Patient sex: M
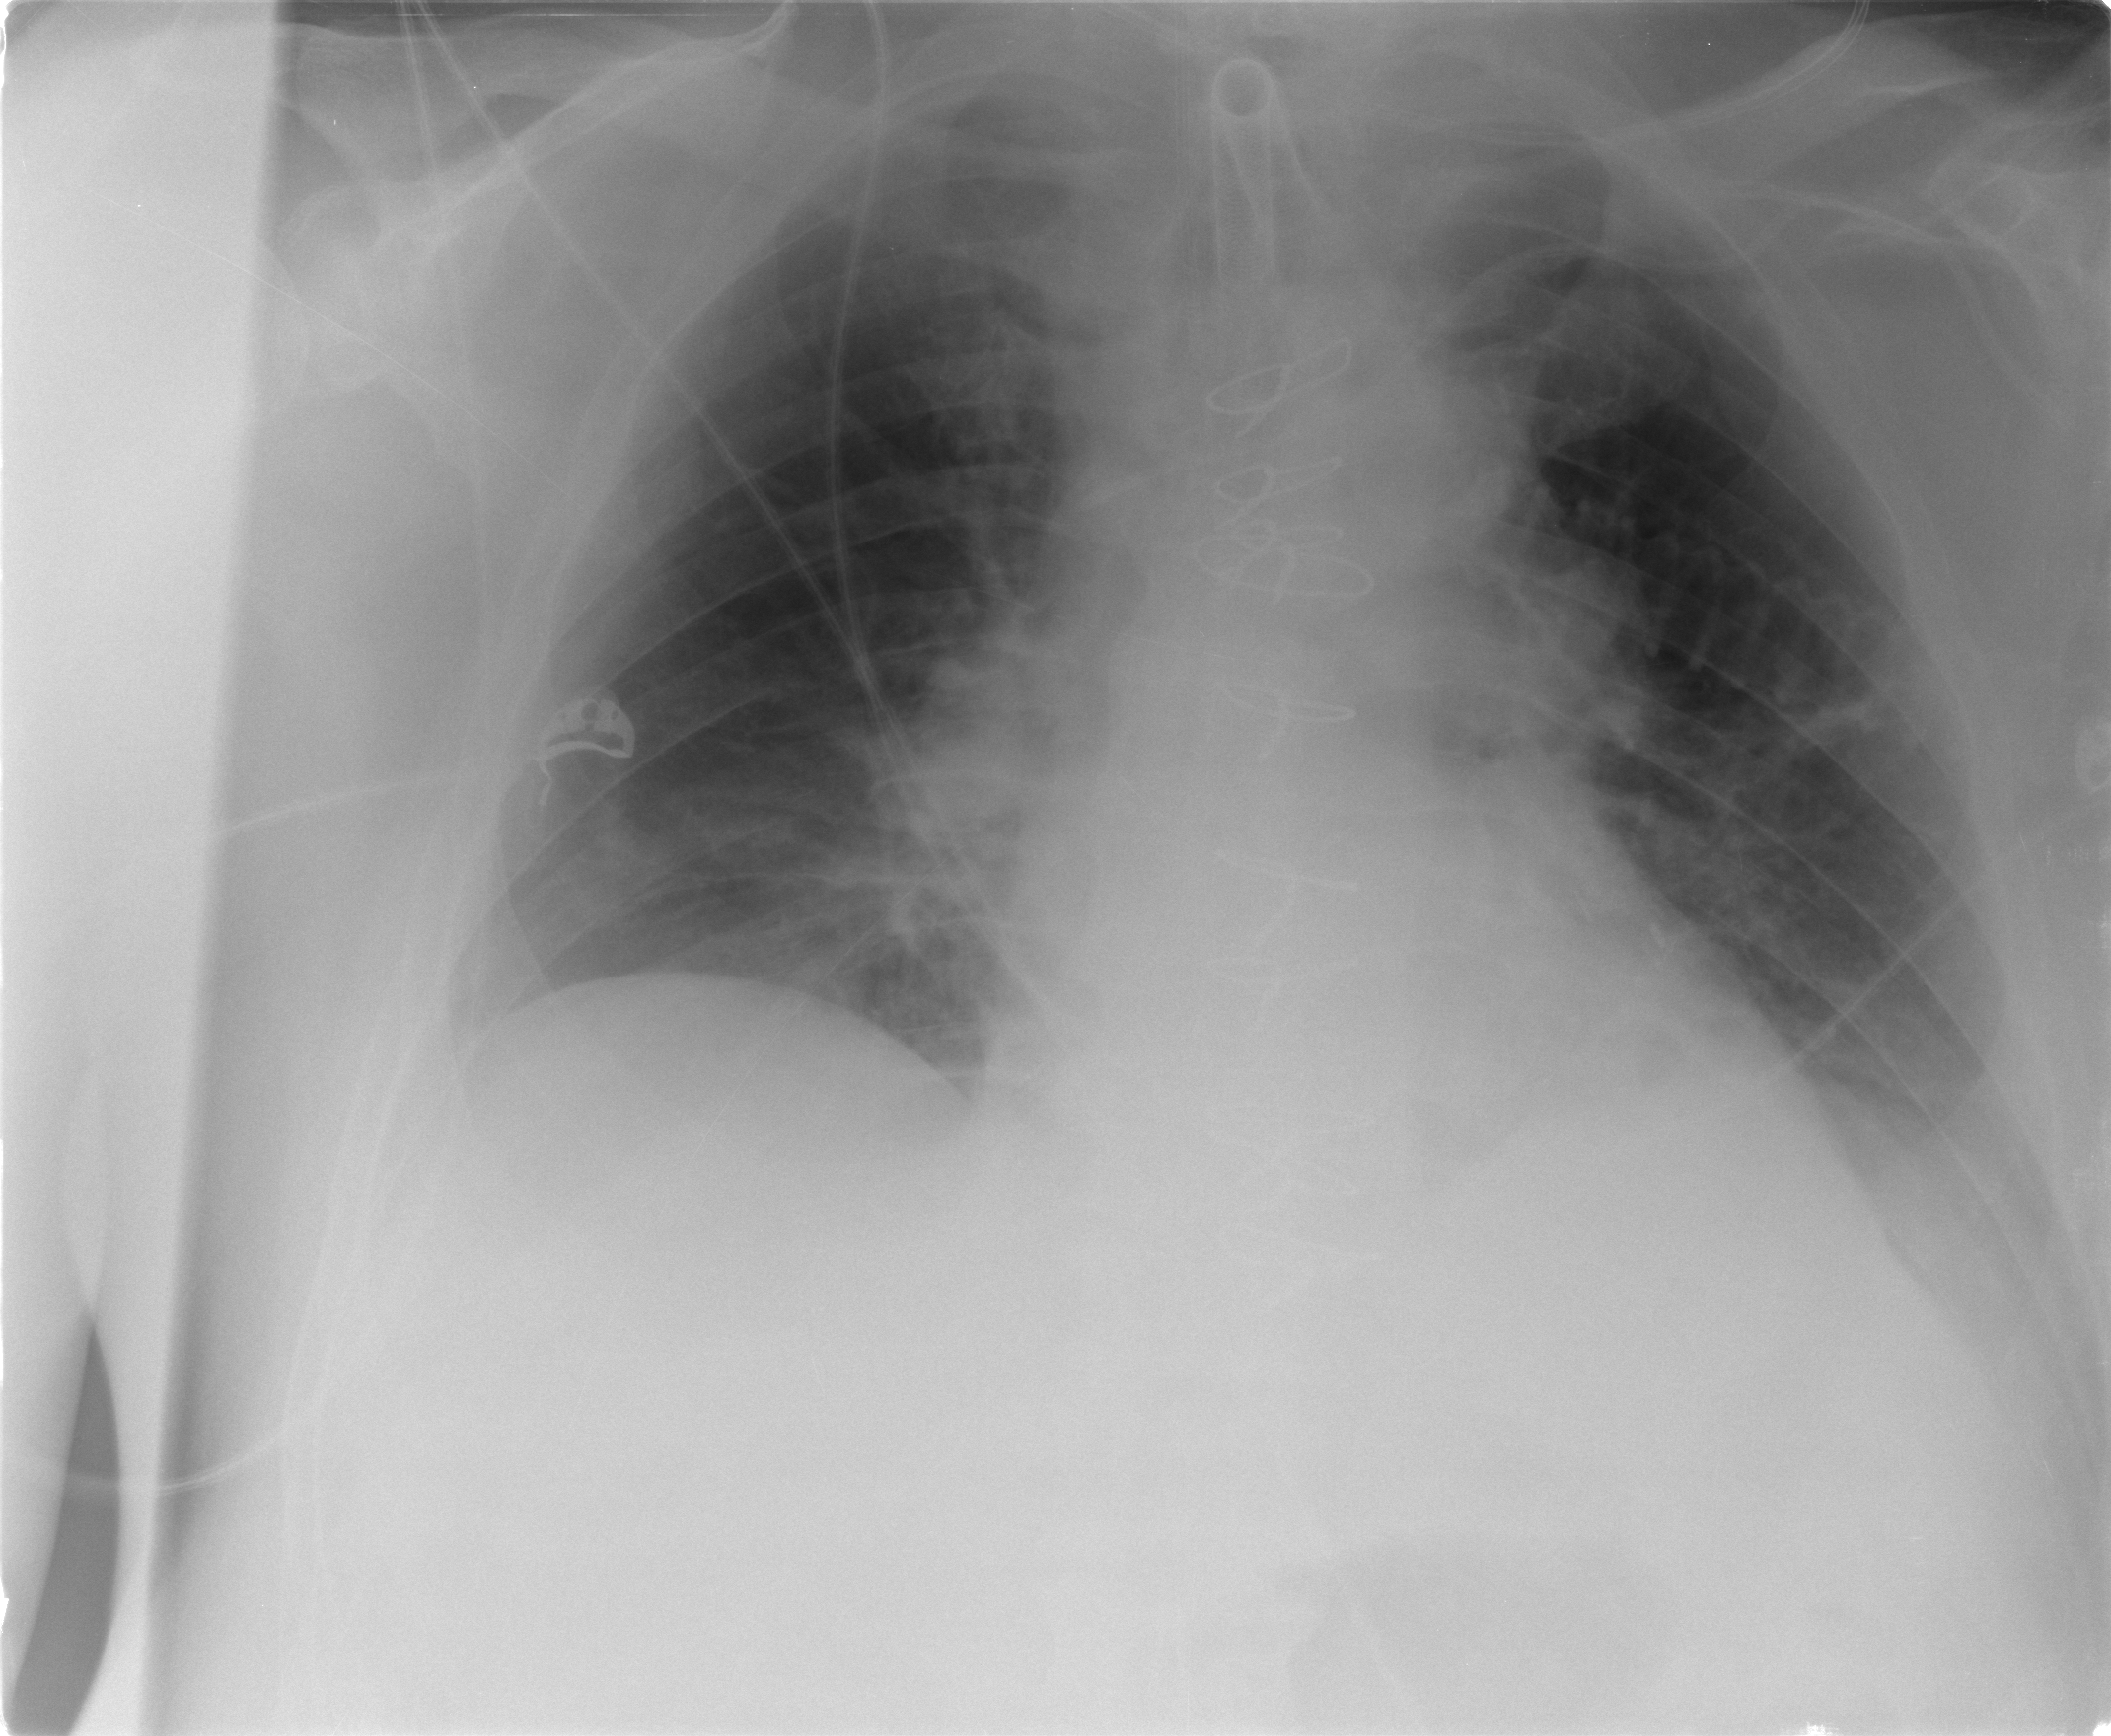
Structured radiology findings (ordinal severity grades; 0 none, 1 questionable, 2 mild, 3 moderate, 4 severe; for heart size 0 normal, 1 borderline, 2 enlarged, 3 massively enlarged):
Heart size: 2
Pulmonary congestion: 0
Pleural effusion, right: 0
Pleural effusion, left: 0
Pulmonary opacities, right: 0
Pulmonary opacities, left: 0
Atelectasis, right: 2
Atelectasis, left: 2